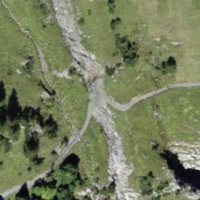
EUNIS habitat code: 23
Species observed at this site:
Astrantia major
Araneus diadematus
Colchicum autumnale
Helix pomatia
Anthyllis vulneraria
Traunsteinera globosa
Erebia aethiops
Fabriciana niobe